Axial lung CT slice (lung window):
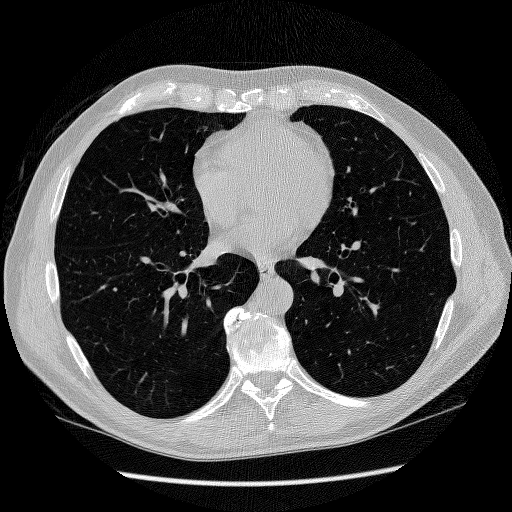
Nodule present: no